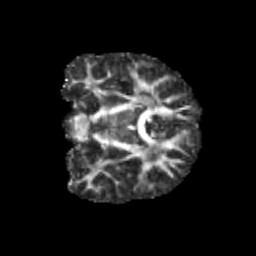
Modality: FA
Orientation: coronal
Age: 9
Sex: female
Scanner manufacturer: siemens
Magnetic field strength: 3 T
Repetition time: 3.8 s
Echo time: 0.07 s